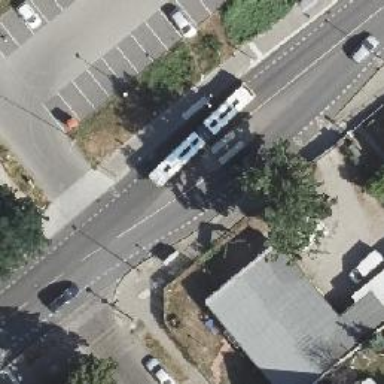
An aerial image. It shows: Unmarked crossing with pedestrian island.